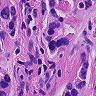
Metastatic tissue present: yes